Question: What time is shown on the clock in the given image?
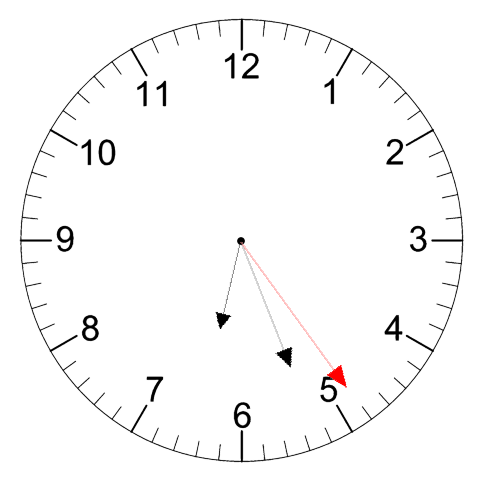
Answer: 06:26:24